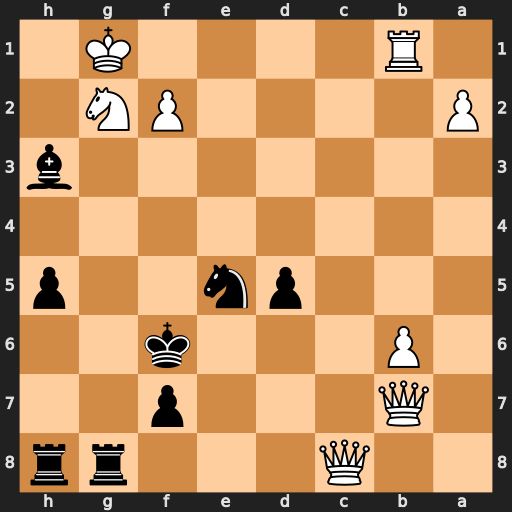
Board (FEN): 2Q3rr/1Q3p2/1P3k2/3pn2p/8/7b/P4PN1/1R4K1
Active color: b
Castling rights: -
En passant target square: -
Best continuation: Nf3+ Kf1 Bxg2+ Ke2 Rxc8